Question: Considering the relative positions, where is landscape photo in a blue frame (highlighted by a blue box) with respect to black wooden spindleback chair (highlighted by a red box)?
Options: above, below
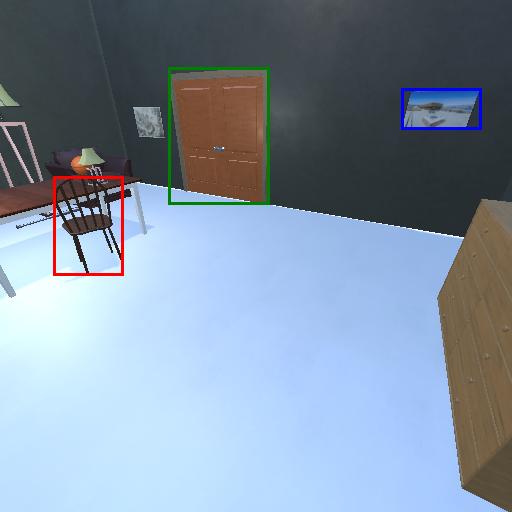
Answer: above